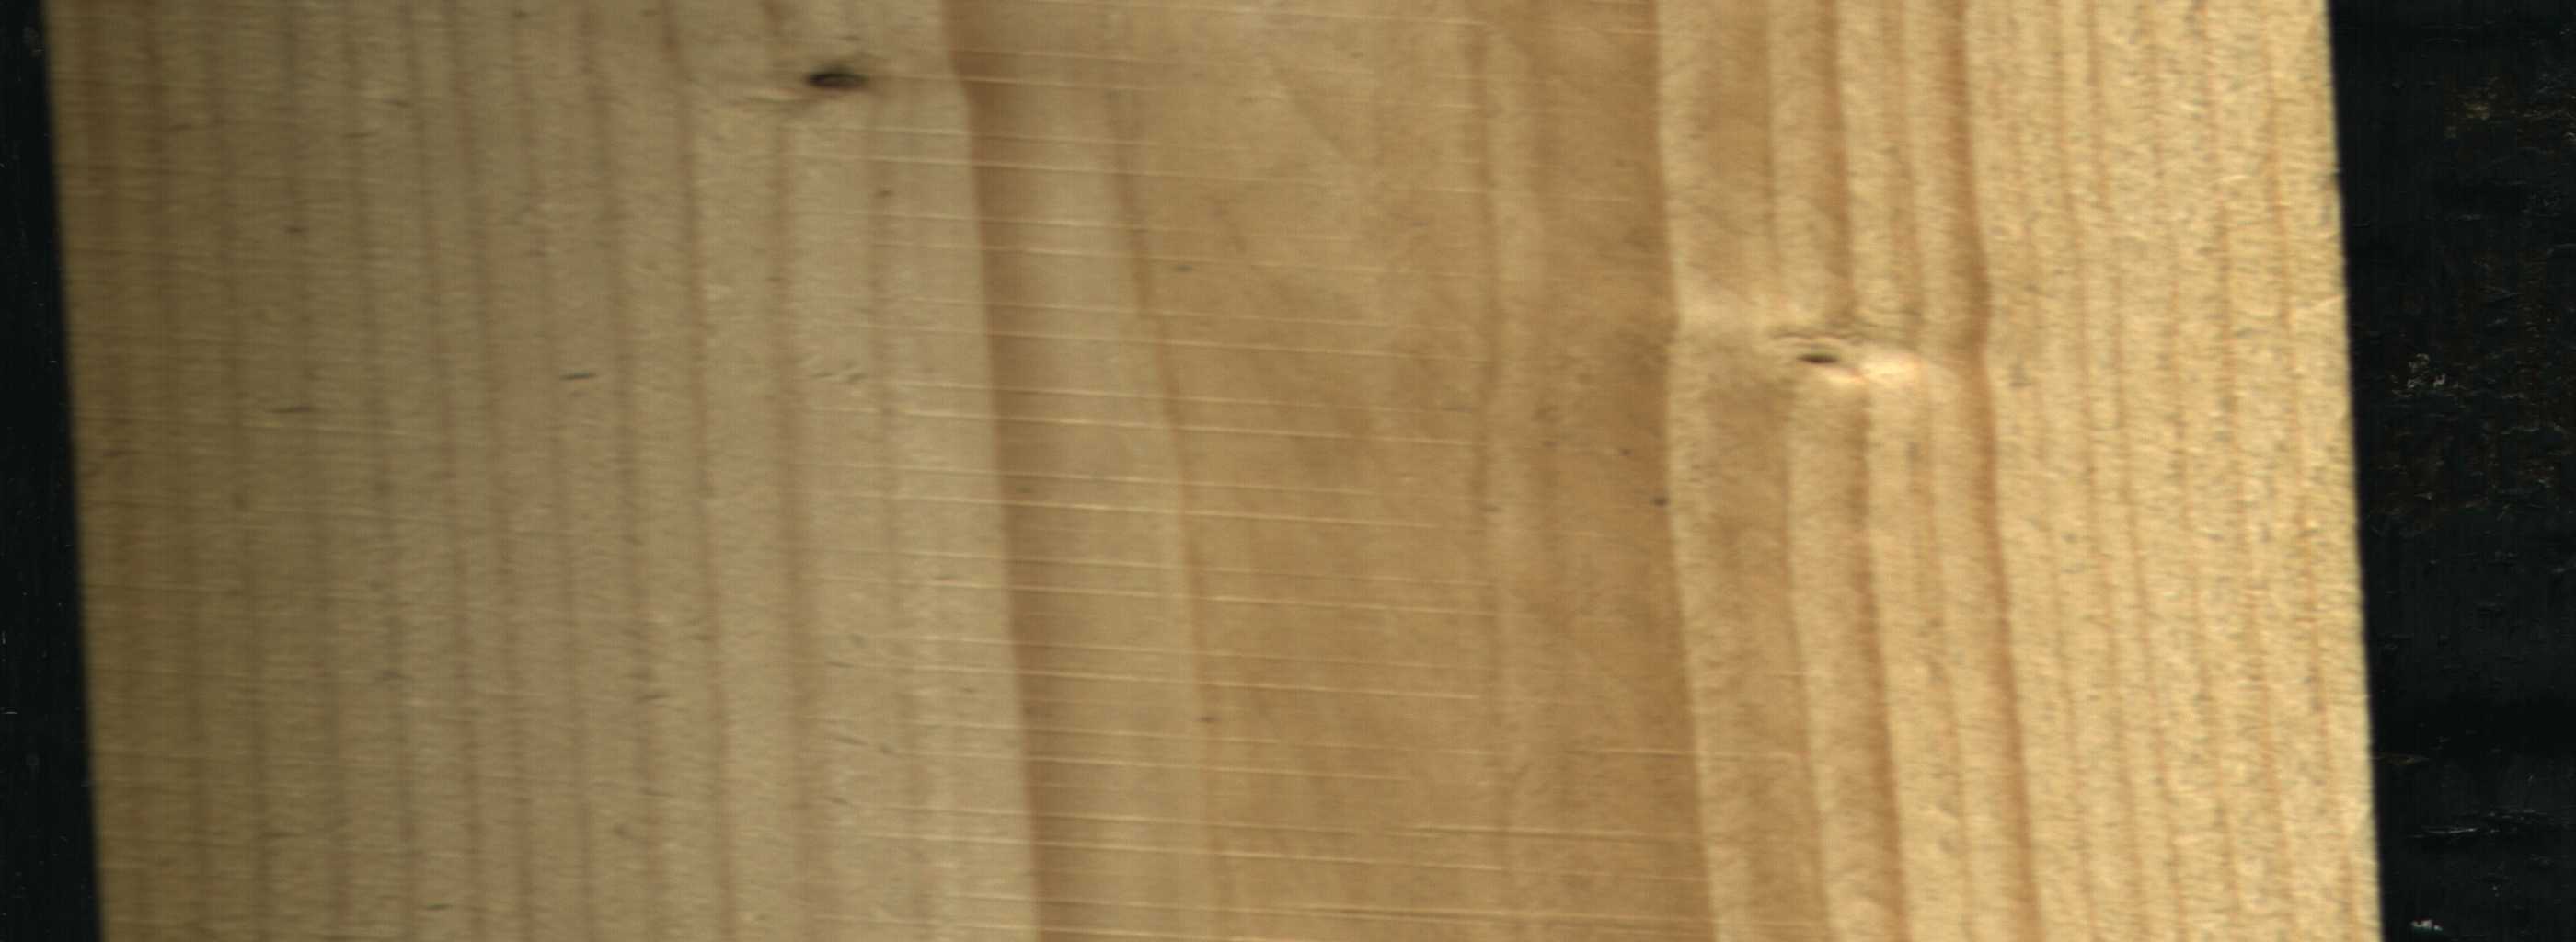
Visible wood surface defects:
Live_Knot
Live_Knot